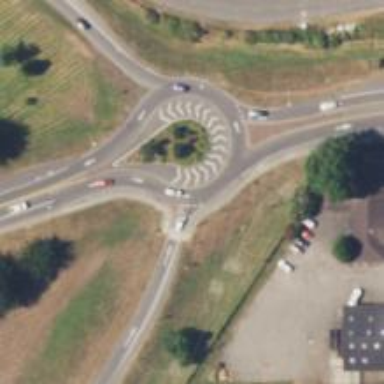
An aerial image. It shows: Tertiary road with asphalt surface leading to teardrop roundabout junction.